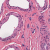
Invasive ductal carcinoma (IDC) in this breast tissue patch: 1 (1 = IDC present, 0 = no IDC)